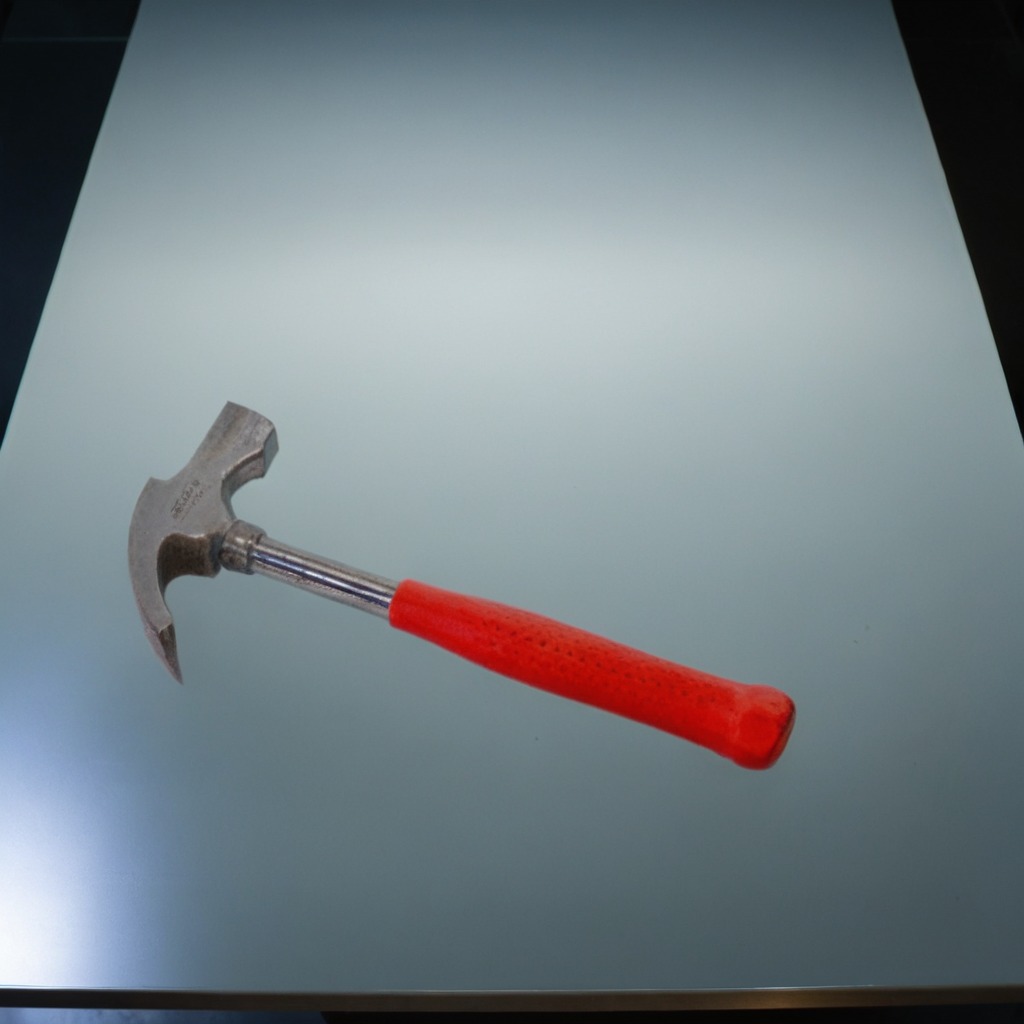
A hammer is lying on the table in the maintenance room.